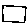
Label: square